Question: Here is a situation.
I have a TableCell with a Icon and a Label.
I want that when a PRESS the Cell, only my Label change Colors, without change the Background or anything, just the Text.
How I do that?
The effect is like the one on Spotify app.

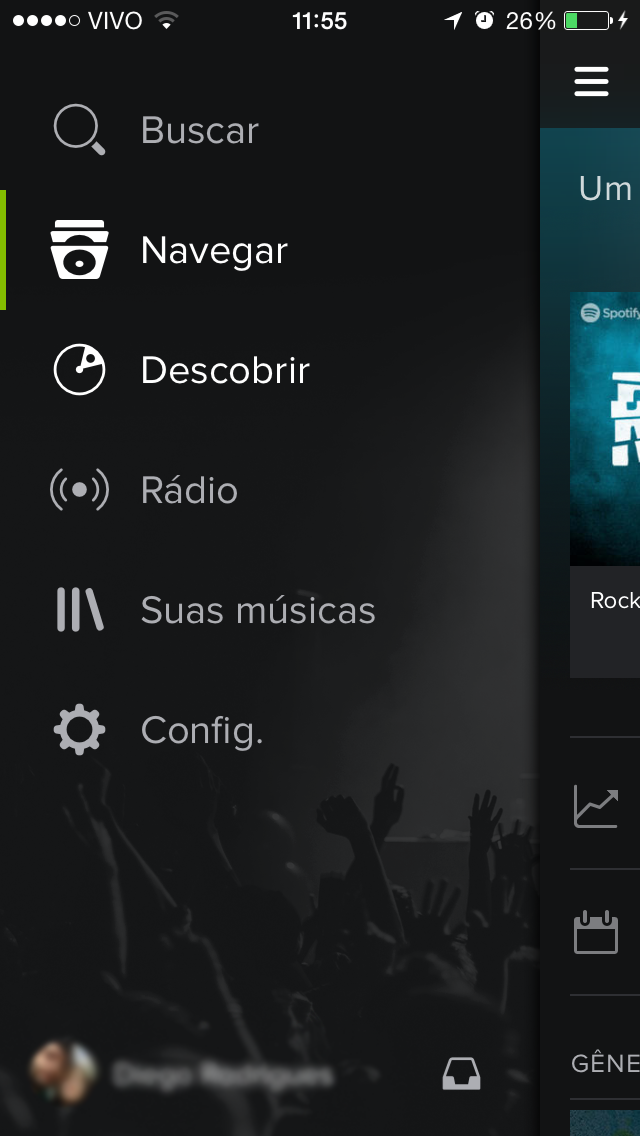
Answer: You can use delegate methods of the 'UITableView' for this.
'''
- (UITableViewCell *)tableView:(UITableView *)tableView cellForRowAtIndexPath:(NSIndexPath *)indexPath
{
UITableViewCell * cell;
// Initialize cell
// If you want to use custom label, don't forget to set it a unique tag.
cell.textLabel.text = @"Label";
cell.selectionStyle = UITableViewCellSelectionStyleNone;
return cell;
}
- (void)tableView:(UITableView *)tableView didSelectRowAtIndexPath:(NSIndexPath *)indexPath
{
UITableViewCell * selectedCell = [tableView cellForRowAtIndexPath:indexPath];
// If you created a custom label, get it like the next line and then change the color of it;
// UILabel * label = (UILabel *) [selectedCell viewWithTag: UNIQUE_TAG];
selectedCell.textLabel.textColor = [UIColor redColor]; // Or which color you'd like.
}
'''